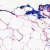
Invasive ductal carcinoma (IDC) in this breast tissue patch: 0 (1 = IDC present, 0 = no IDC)